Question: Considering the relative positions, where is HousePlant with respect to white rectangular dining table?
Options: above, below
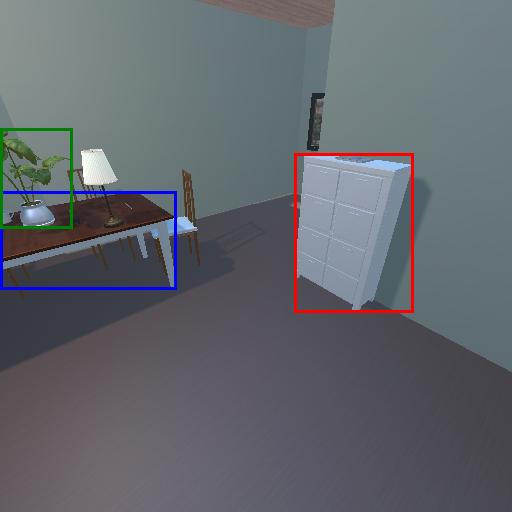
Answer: above